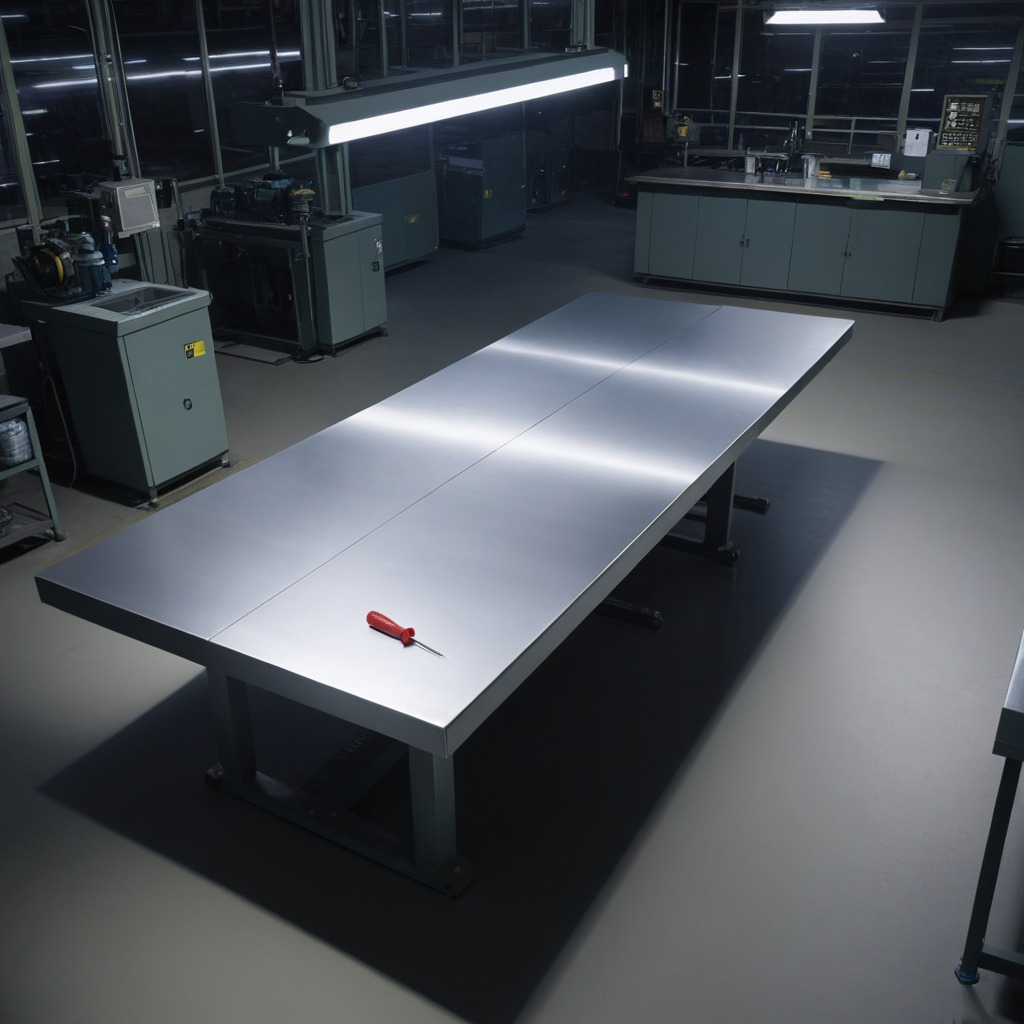
A screwdriver lies on a clean empty table in a basement in the evening soft directional lighting on the tabletop realistic grain studio-quality clarity centered framing